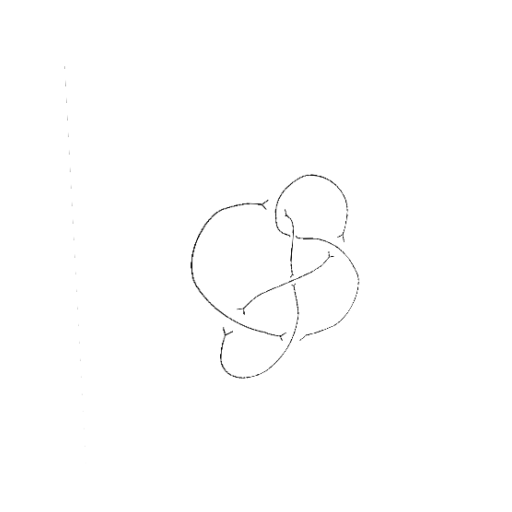
Crossing number: 6